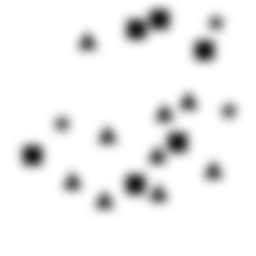
Squares: 6
Triangles: 9
Stars: 3
Total shapes: 18